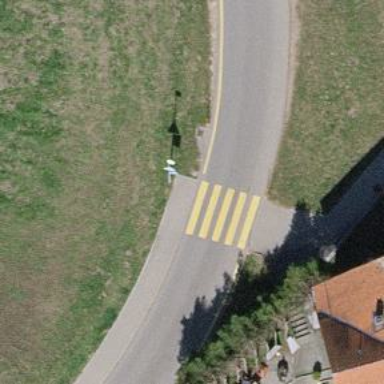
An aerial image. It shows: Uncontrolled zebra crossing on the road.